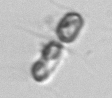
Label: Chaetoceros